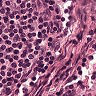
Metastatic tissue present: no